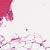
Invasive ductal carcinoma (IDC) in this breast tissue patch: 0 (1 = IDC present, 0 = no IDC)